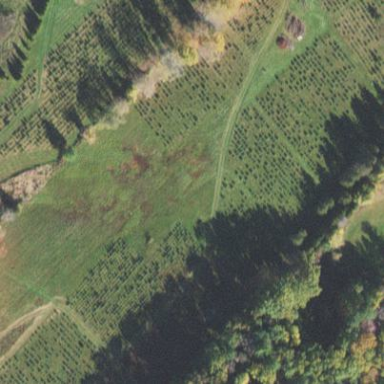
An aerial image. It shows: Plant nursery specializing in Christmas trees.